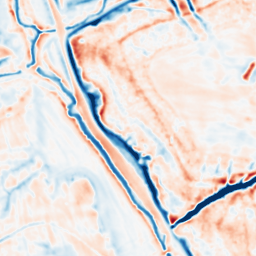
Category: multiscale
Decomposition family: dog
Decomposition parameters: sigma_low: 1
sigma_high: 5
Upsampling method: bspline
Upsampling parameters: scale: 2
Upsampling scale: 2